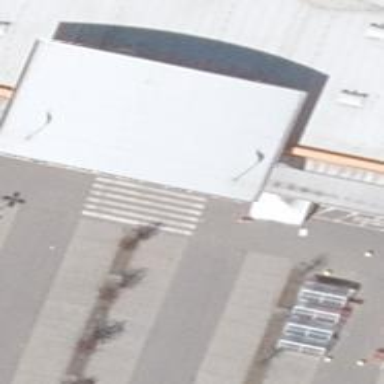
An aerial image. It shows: View of roof of building.